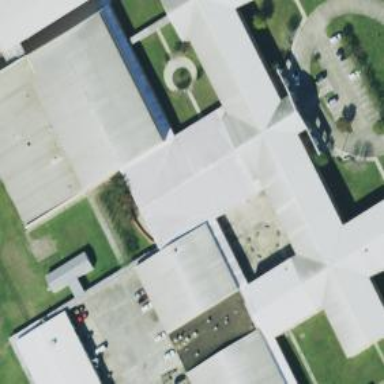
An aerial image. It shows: High school with the designation amenity.